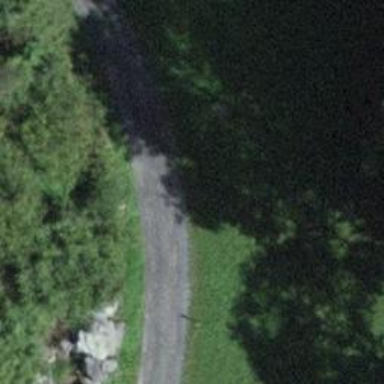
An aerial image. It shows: Unclassified road.